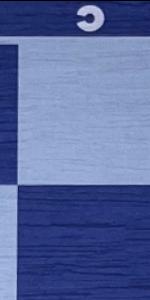
Label: Empty